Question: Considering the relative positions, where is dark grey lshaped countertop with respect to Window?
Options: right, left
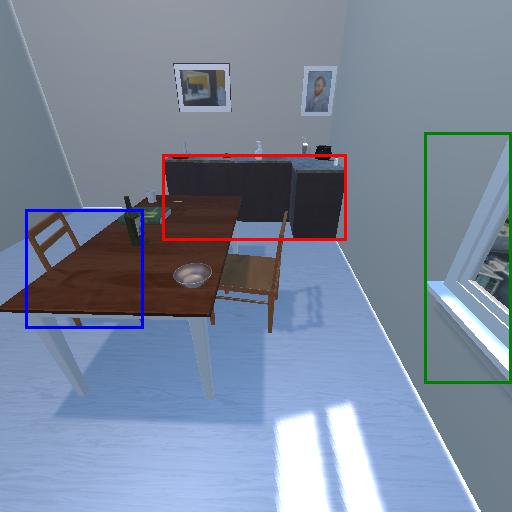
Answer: right